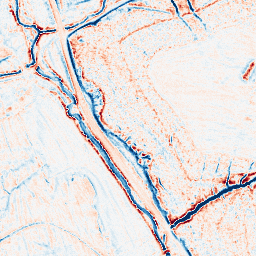
Category: edge_preserving
Decomposition family: anisotropic_diffusion
Decomposition parameters: iterations: 10
kappa: 30
gamma: 0.2
Upsampling method: sinc_blackman
Upsampling parameters: scale: 2
kernel_size: 16
Upsampling scale: 2